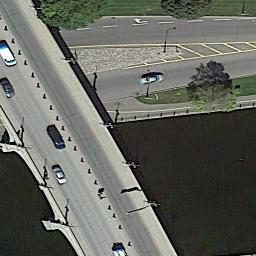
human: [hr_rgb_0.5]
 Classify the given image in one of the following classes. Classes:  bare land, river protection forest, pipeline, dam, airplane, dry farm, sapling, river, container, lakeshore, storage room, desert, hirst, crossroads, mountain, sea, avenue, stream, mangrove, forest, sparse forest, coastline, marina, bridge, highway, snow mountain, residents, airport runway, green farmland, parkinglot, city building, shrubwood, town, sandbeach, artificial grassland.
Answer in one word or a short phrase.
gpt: bridge